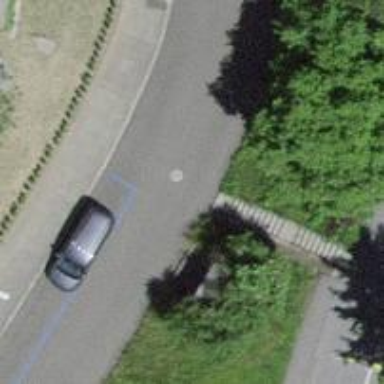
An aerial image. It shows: Asphalt road in living street.